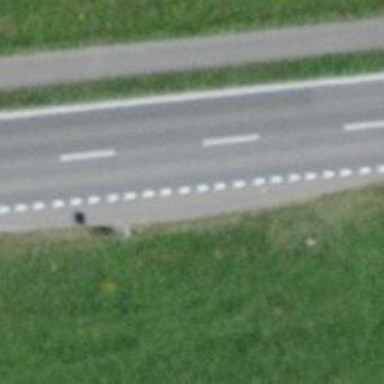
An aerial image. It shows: Bus stop along the road.